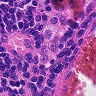
Metastatic tissue present: no